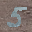
Label: 5